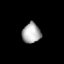
Tissue: prostate
Cell type: T cells
Senescence score: 0.3405
Nuclear area (px): 363
Mean DAPI intensity: 173.377